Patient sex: M
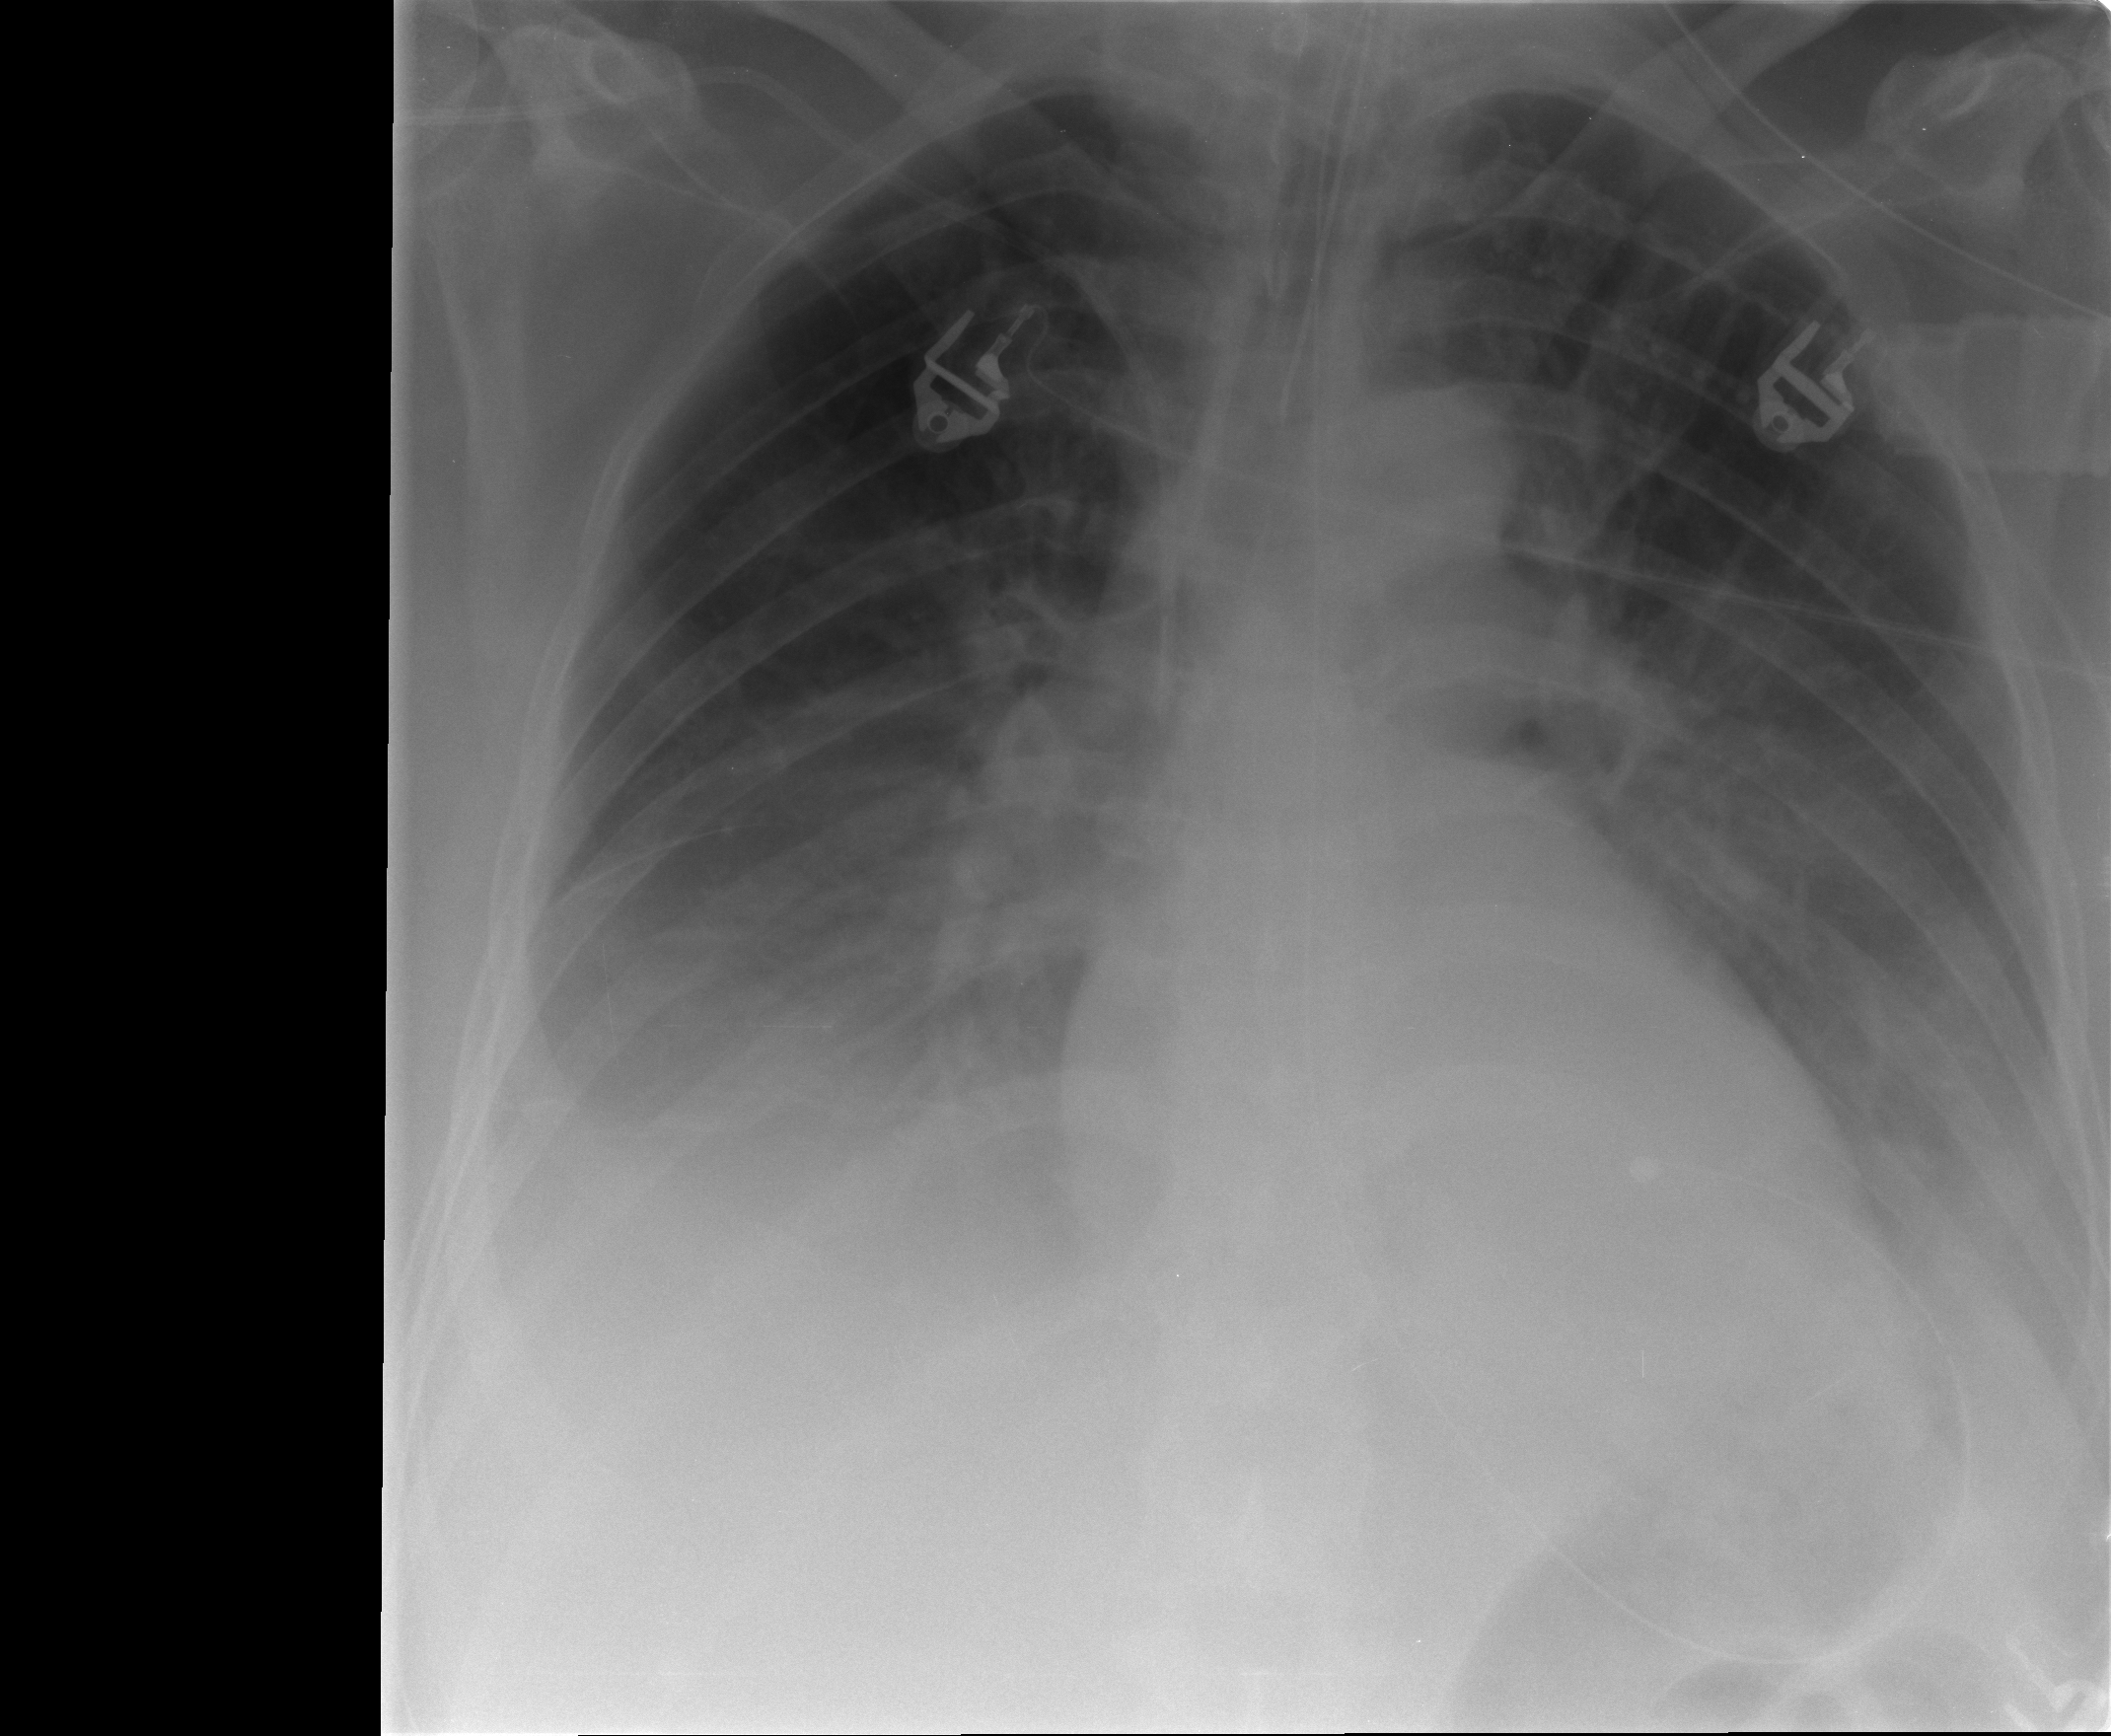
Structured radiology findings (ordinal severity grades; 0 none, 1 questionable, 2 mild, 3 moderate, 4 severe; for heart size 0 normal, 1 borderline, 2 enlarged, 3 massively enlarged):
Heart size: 0
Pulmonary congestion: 2
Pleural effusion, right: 2
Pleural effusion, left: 2
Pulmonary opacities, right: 0
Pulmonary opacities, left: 0
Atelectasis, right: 2
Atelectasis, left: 2